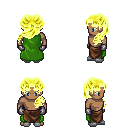
a pixel art fantasy rpg character, male body template, human, dark skin, green cape, robe skirt, gold princess hairstyle, metal gloves, white slippers, four views (front, back, left, right), 2x2 character sprite sheet, small pixel art, hard edges, no anti-aliasing